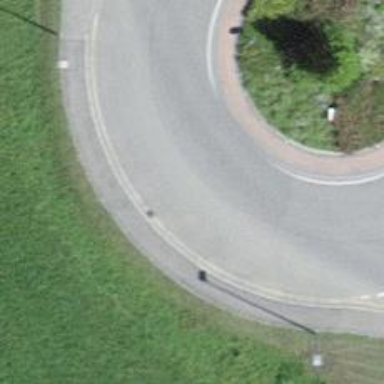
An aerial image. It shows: Secondary road made of asphalt leading to roundabout.